Question: I've got a bunch of thumbnails/icons packed right up next to each other in a texture map / sprite sheet. From a pixel to pixel relationship, these are being scaled up from being 145 pixels square to 238 screen pixels square. I was expecting to get +-1 or 2 pixel accuracy on the edges of the box when accessing the texture coordinates, so I'm also drawing a 4 pixel outline overtop of the thumbnail to hide this probable artifact. But I'm seeing huge variations in accuracy. Sometimes it's off in one direction, sometimes the other.
I've checked over the math and I can't figure out what's happening.
The the thumbnail is being scaled up about 1.64 times. So a single pixel off in the source texture coordinate could result in around 2 pixels off on the screen. The 4 pixel white frame over top is being drawn at a 1-1 pixel to fragment relationship and is supposed to cover about 2 pixels on either side of the edge of the box. That part is working. Here I've turned off the border to show how far off the texture coordinates are....

I can tweak the numbers manually to make it go away. But I have to shrink the texture coordinate width/height by several source pixels and in some cases add (or subtract) 5 or 6 pixels to the starting point. I really just want the math to work out or to figure out what I'm doing wrong here. This sort of stuff drives me nuts!
A bunch of crap to know.
- The shader is doing the texture coordinate offsetting in the vertex shader...'''
v_fragmentTexCoord0 = vec2((a_vertexTexCoord0.x * u_texScale) + u_texOffset.s, (a_vertexTexCoord0.y * u_texScale) + u_texOffset.t);
gl_Position = u_modelViewProjectionMatrix * vec4(a_vertexPosition,1.0);
'''
- This object is a box which is a triangle strip with 2 tris.- Not that it should matter, but matrix applied to the model isn't doing any scaling. The box is to screen scale. The scaling is happening only in the texture coordinates that are being supplied.- The texture coordinates of the object as seen above are 0.00 - 0.07, then in the shader have an addition of an offset amount which is different per thumbnail. .07 out of 2048 is like 143. Originally I had it at .0708 which should be closer to 145 it was worse and showed more like 148 pixels from the texture. To get it to only show 145 source pixels I have to make it .0.06835 which is 140 pixels.- I've tried doing the math in a calculator and typing in the numbers directly. I've also tried doing like =1305/2048. These are going in to GLfloats not doubles.- This texture map image is PNG and is loaded with these settings:'''
glTexParameteri(GL_TEXTURE_2D,GL_TEXTURE_MIN_FILTER,GL_NEAREST);
glTexParameteri(GL_TEXTURE_2D,GL_TEXTURE_MAG_FILTER,GL_NEAREST);
glTexParameteri( GL_TEXTURE_2D, GL_TEXTURE_WRAP_S, GL_CLAMP_TO_EDGE );
glTexParameteri( GL_TEXTURE_2D, GL_TEXTURE_WRAP_T, GL_CLAMP_TO_EDGE );
'''
but I've also tried GL_LINEAR with no apparent difference.
- I'm not having any accuracy problems on other textures (in the same texture map) where I'm not doing the texture scaling.- It doesn't get farther off as the coords get higher. In the image above the NEG MAP thumb is right next to the HEAT MAP thumb and are off in different directions but correct at the seam.- here's the offset data for those two..'''
filterTypes[FT_gradientMap20].thumbTexOffsetS = <PHONE>;
filterTypes[FT_gradientMap20].thumbTexOffsetT = <PHONE>;
filterTypes[FT_gradientMap21].thumbTexOffsetS = <PHONE>;
filterTypes[FT_gradientMap21].thumbTexOffsetT = <PHONE>;
'''
==== UPDATE ====
A couple of things off the bat I realized I was doing wrong and are discussed over here: <URL>
The width of a single thumbnail is 145. But that would be 0-144, with 145 starting the next one. I was using a width of 145 so that's going to be 1 pixel too big. Using the above center of pixel type math, we should actually go from the center of 0 to the center of 144. 144.5 - 0.5 = 144.
Using his formula of (2i + 1)/(2N) I made new offset amounts for each of the starting points and used the 144/2048 as the width. That made things better but still off in some areas. And again still off in one direction sometimes and the other other times. Although consistent for each x or y position.
Using a width of 143 proves better results. But I can fix them all by just adjusting the numbers manually to work. I want to have the math to make it work out right.
... or.. maybe it has something to do with min/mag filtering - although I read up on that and what I'm doing seems right for this case.
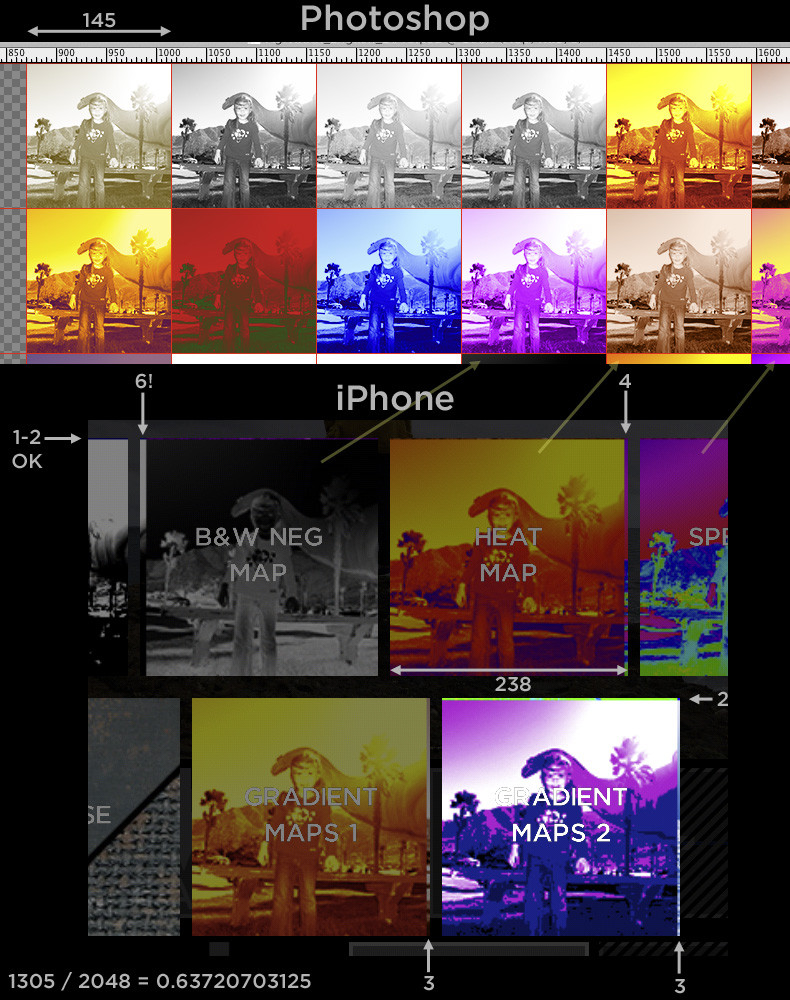
Answer: After a lot of experiments and having to create a grid-lined guide texture so I could see exactly how far off each texture was... I finally got it!
It's pretty simple actually.
'''
uniform mat4 u_modelViewProjectionMatrix;
uniform mediump vec2 u_texOffset;
uniform mediump float u_texScale;
attribute vec3 a_vertexPosition;
attribute mediump vec2 a_vertexTexCoord0;
'''
The precision of the texture coordinates. By specifying mediump it just fixed itself. I suspect this also would help solve the problem I was having in this question:
<URL>
Once I did that, I had to go back to my original 145 width (which still seems wrong but oh well). And for what it's worth I ended up then going back to all my original math on all the texture coordinates. The "center of pixel" method was showing more of the neighboring pixels than the straight /2048 did.